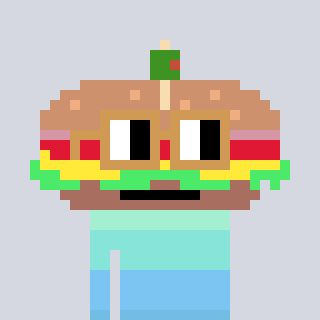
a pixel art character with square brown glasses, a sandwich-shaped head and a computerblue-colored body on a cool background